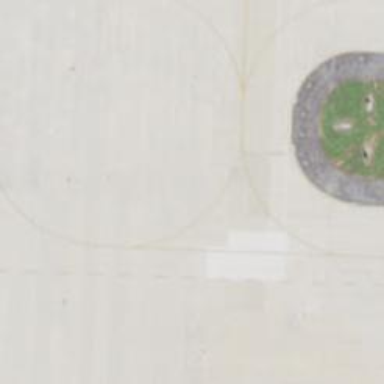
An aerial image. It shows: Image of taxiway at airport.